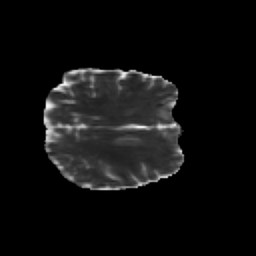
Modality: MD
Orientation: axial
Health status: healthy
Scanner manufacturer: siemens
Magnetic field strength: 3 T
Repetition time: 10 s
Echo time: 0.092 s